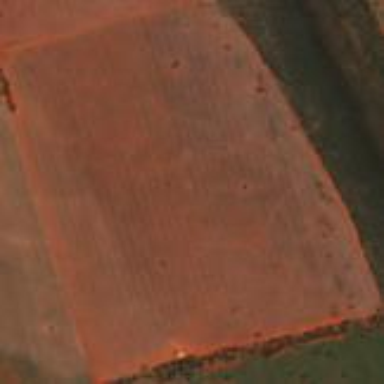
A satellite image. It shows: Farmland used to cultivate crops.